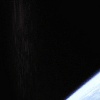
Label: space